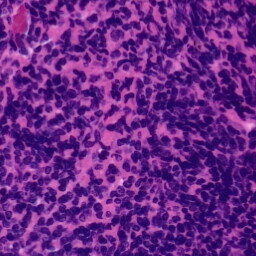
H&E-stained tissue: Tonsil